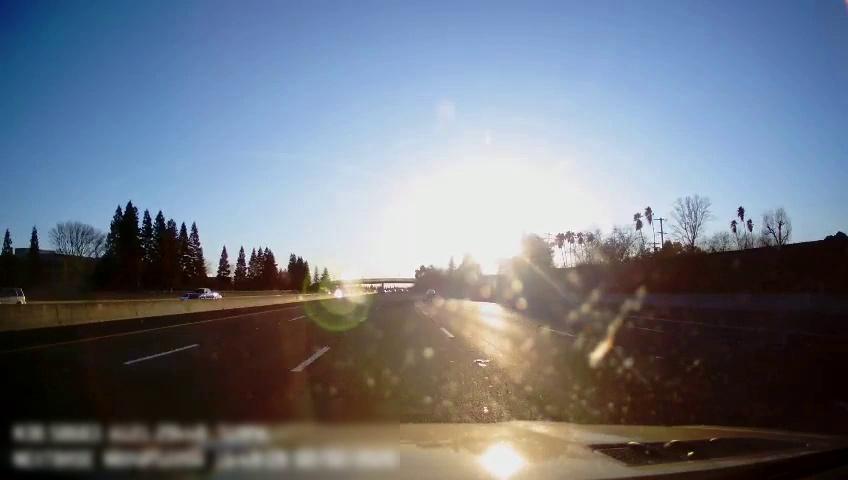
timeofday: Day
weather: Sunny
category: Drivable Space
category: Vehicles | Car
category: Vehicles | SUV
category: Vehicles | SUV
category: Vehicles | Car
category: Lanes | Alternate Lane
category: Lanes | Alternate Lane
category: Lanes | Current Lane
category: Lanes | Current Lane
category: Lanes | Alternate Lane
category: Lanes | Alternate Lane
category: Lanes | Alternate Lane